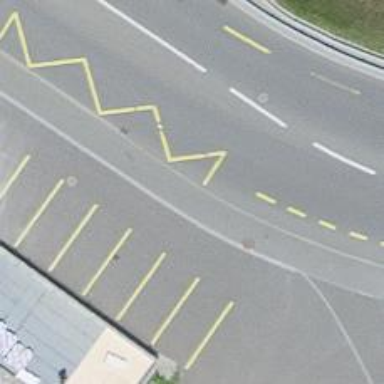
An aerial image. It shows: Platform for public transport and road usage.